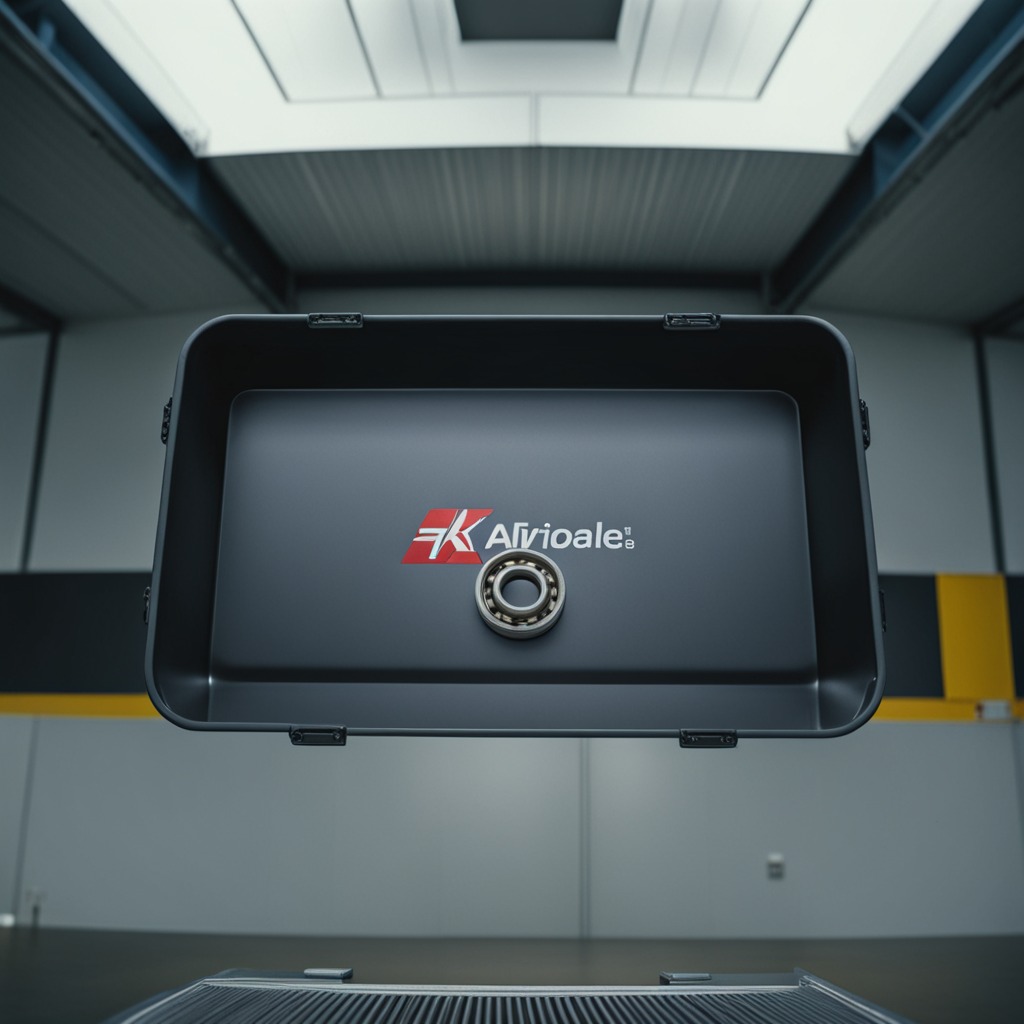
A metal ball bearing is lying on the toolbox surface.